Question: I've been playing with Valum's AJAX upload script: <URL>
It ticks all the boxes for me, not using the horrid swfupload flash object for one. I have the JS point at my .ashx script (which for love-nor-money I cannot debug). This is what I have in the .ashx:
public class avatar : IHttpHandler, System.Web.SessionState.IRequiresSessionState {
'''
public void ProcessRequest (HttpContext context) {
//Debugger.Break();
string result = "{"success":true}";
string path = HttpContext.Current.Server.MapPath("/client/vault/" + Helpers.CurrentClientHash(context.Session["SessionHash"].ToString()) + "/users/" + context.Session["SessionHash"].ToString() + "/");
string saveLocation = string.Empty;
string fileName = string.Empty;
try
{
int length = 4096;
int bytesRead = 0;
Byte[] buffer = new Byte[length];
//This works with Chrome/FF/Safari
// get the name from qqfile url parameter here
Debugger.Break();
fileName = context.Request["params"];
Debug.Write(fileName);
saveLocation = context.Server.MapPath(path) + fileName;
try
{
using (FileStream fileStream = new FileStream(saveLocation, FileMode.Create))
{
do
{
bytesRead = context.Request.InputStream.Read(buffer, 0, length);
fileStream.Write(buffer, 0, bytesRead);
}
while (bytesRead > 0);
}
}
catch (UnauthorizedAccessException ex)
{
// log error hinting to set the write permission of ASPNET or the identity accessing the code
result = result.Replace("true","false, "error":" + ex.Message + " " + ex.InnerException + " " + ex.StackTrace.ToString());
}
}
catch
{
try
{
//This works with IE
fileName = Path.GetFileName(context.Request.Files[0].FileName);
saveLocation = context.Server.MapPath(path) + fileName;
context.Request.Files[0].SaveAs(saveLocation);
}
catch (Exception ex)
{
result = result.Replace("true", "false, "error":" + ex.Message + " " + ex.InnerException);
}
}
context.Response.Write(result);
}
public bool IsReusable {
get {
return false;
}
}
'''
}
This code was kindly offered up by another user of the Valum's script, because it ships with PHP server-side stuff. When I run the uploader, I get this in the console:
> [uploader] responseText = {"success":false, "error":Index was out of
range. Must be non-negative and less than the size of the collection.
Parameter name: index }
...and the upload of course fails. I'm sure it has something to do with the 'FileStream', but without meaningful debugging I can't find the problem. I it might be because the file isn't being picked-up by the .ashx, but it's in the params:

So, I have two questions if I may:
1. Can anyone see, right-off-the-bat where or why I'm getting the index exception?
2. If not, how can I debug this thing? I can't just run the debugger from VS2010, because non of the JS seems to load. I can't obviously go directly to the ashx either... Any ideas?
Help appreciated :)
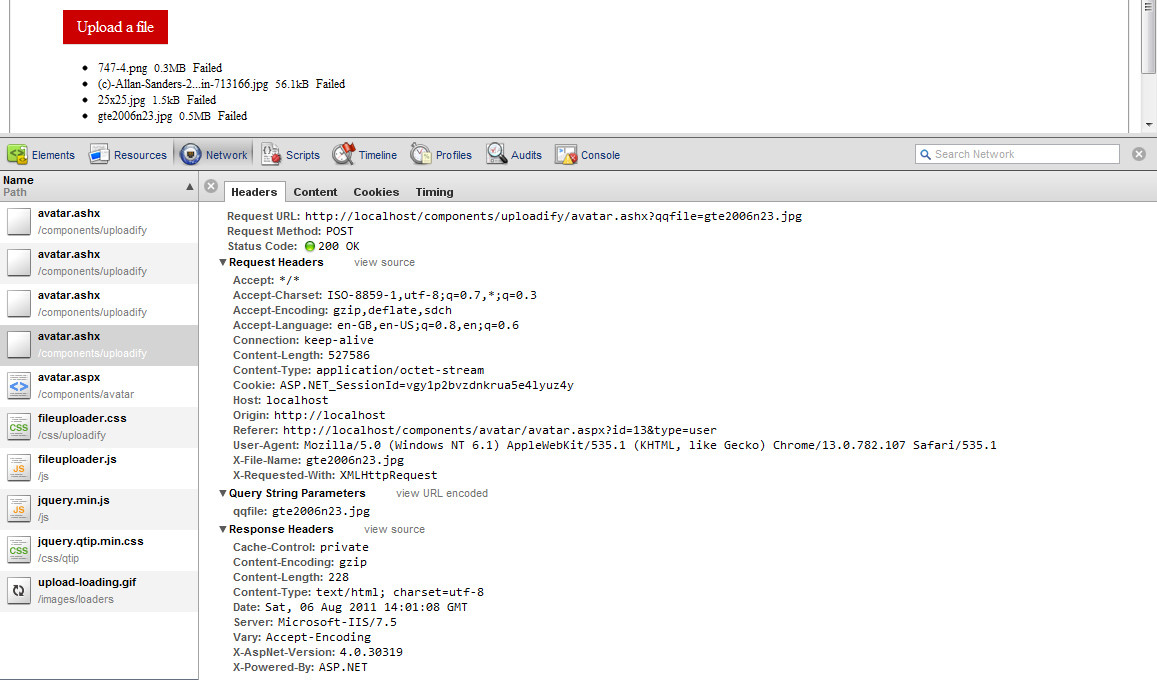
Answer: Unfortunately, I never solved this. I uninstalled the Valams script and went for <URL>.
Plupload was easier, it supports HTML5, Flash, Gears and BrowserPlus. It was a no brainer in the end. Here is the working code for those looking for a C# AJAX Uploader widget:
'''
<script type="text/javascript" src="/js/jquery.min.js"></script>
<script type="text/javascript" src="http://bp.yahooapis.com/2.4.21/browserplus-min.js"></script>
<script type="text/javascript" src="/js/plupload.js"></script>
<script type="text/javascript" src="/js/plupload.html5.js"></script>
<script type="text/javascript" src="/js/plupload.gears.js"></script>
<script type="text/javascript" src="/js/plupload.browserplus.js"></script>
<script type="text/javascript" src="/js/plupload.silverlight.js"></script>
<script type="text/javascript">
// Custom example logic
function $(id) {
return document.getElementById(id);
}
var uploader = new plupload.Uploader({
runtimes: 'gears,html5,silverlight,browserplus',
browse_button: 'pickfiles',
max_file_size: '2mb',
multi_selection: false,
url: '/components/uploadify/avatar.ashx',
silverlight_xap_url: '/js/plupload.silverlight.xap',
filters: [
{ title: "Image files", extensions: "jpg,gif,png" }
]
});
uploader.bind('Init', function (up, params) {
$('filelist').innerHTML = "<div>Current runtime: " + params.runtime + "</div>";
});
uploader.bind('FilesAdded', function (up, files) {
for (var i in files) {
$('filelist').innerHTML += '<div id="' + files[i].id + '">' + files[i].name + ' (' + plupload.formatSize(files[i].size) + ') <b></b></div>';
}
});
uploader.bind('UploadFile', function (up, file) {
$('uploader').innerHTML += '<input type="hidden" name="file-' + file.id + '" value="' + file.name + '" />';
});
uploader.bind('UploadProgress', function (up, file) {
$(file.id).getElementsByTagName('b')[0].innerHTML = '<span>' + file.percent + "%</span>";
});
uploader.bind('FileUploaded', function (up, file, obj) {
alert("I've done uploading stuff...");
});
$('uploadfiles').onclick = function () {
uploader.start();
return false;
};
uploader.init();
</script>
'''
And the C# .ashx...
'''
public class avatar : IHttpHandler, System.Web.SessionState.IRequiresSessionState {
public void ProcessRequest (HttpContext context) {
string path = "/a/path/to/someplace/";
if (context.Request.Files.Count > 0)
{
int chunk = context.Request["chunk"] != null ? int.Parse(context.Request["chunk"]) : 0;
string fileName = context.Request["name"] != null ? context.Request["name"] : string.Empty;
HttpPostedFile fileUpload = context.Request.Files[0];
var uploadPath = path;
using (var fs = new FileStream(Path.Combine(uploadPath, fileName), chunk == 0 ? FileMode.Create : FileMode.Append))
{
var buffer = new byte[fileUpload.InputStream.Length];
fileUpload.InputStream.Read(buffer, 0, buffer.Length);
fs.Write(buffer, 0, buffer.Length);
}
}
}
public bool IsReusable {
get {
return false;
}
}
}
'''
It maybe worthwhile noting, that if you want to access a session whilst in the .ashx, you'll just need to add 'SessionState.IRequiresSessionState' as shown.
I hope peeps find this helpful :)